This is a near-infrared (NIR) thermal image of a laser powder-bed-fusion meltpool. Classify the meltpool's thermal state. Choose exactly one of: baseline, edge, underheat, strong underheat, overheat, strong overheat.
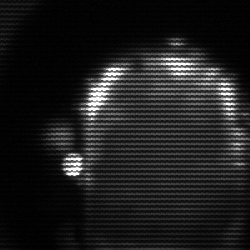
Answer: baseline